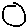
Label: circle